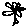
Label: flower